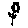
Label: flower